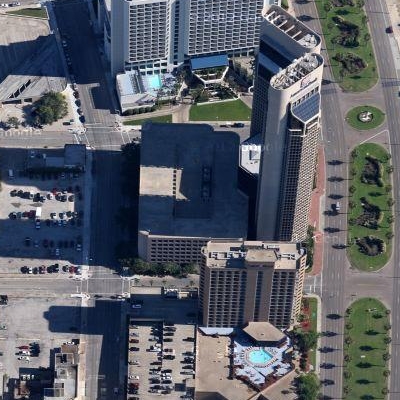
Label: cIndustry